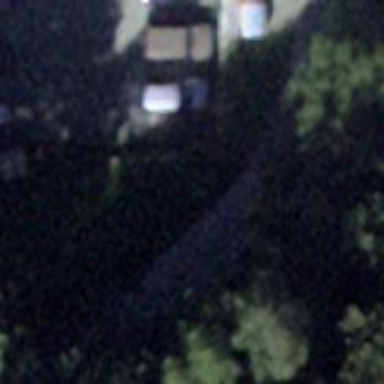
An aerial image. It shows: Lift gate barrier.